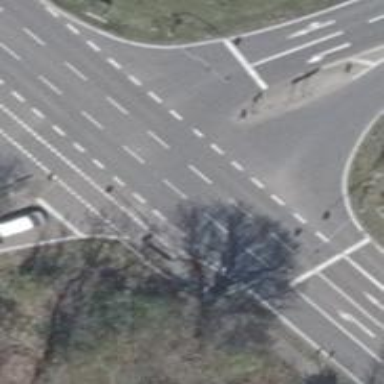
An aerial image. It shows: Road with traffic signals.